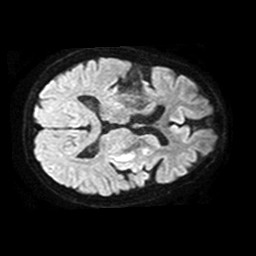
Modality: TRACE
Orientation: axial
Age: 66
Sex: female
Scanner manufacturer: philips
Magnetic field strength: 1.5 T
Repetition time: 3.503 s
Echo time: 0.09255 s